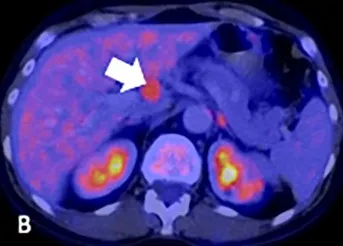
Hepatica.
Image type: radiology (pet)